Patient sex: F
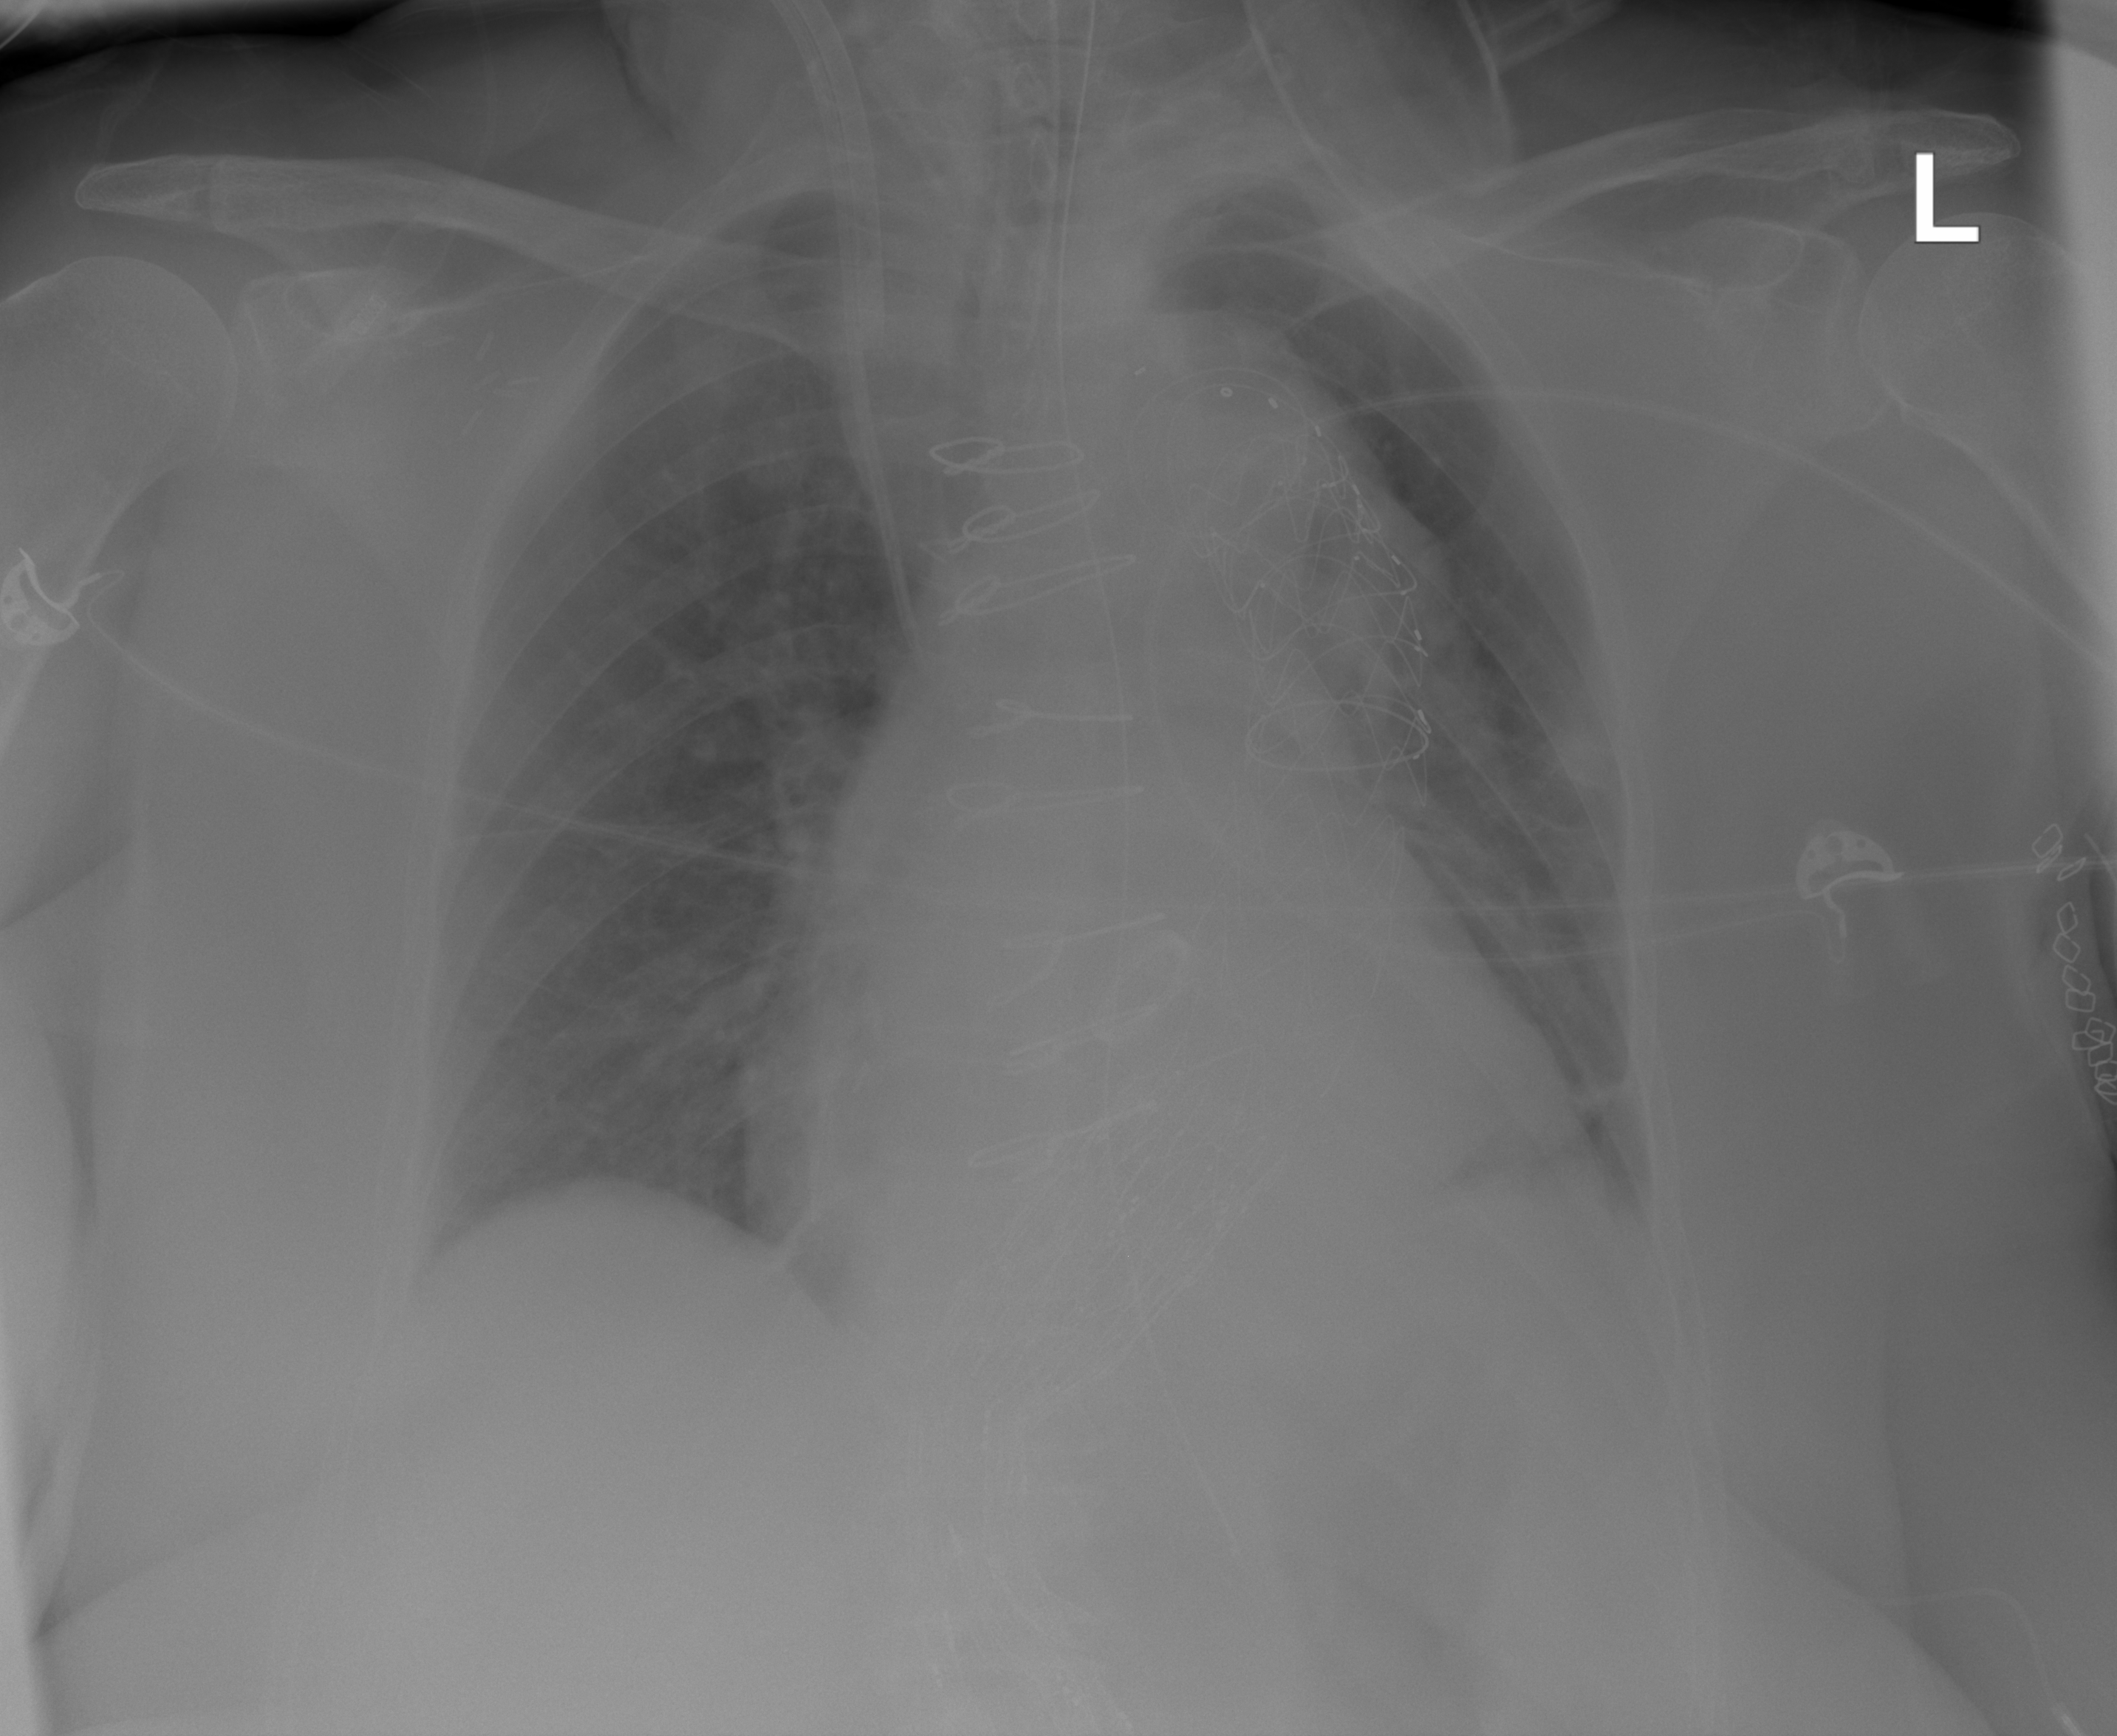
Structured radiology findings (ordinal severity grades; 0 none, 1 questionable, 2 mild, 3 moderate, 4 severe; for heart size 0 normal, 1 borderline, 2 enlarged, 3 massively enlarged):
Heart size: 2
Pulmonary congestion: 0
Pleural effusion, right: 0
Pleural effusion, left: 1
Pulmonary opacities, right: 0
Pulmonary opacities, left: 0
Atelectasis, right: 0
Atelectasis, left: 2